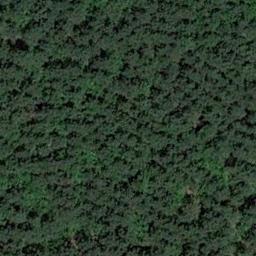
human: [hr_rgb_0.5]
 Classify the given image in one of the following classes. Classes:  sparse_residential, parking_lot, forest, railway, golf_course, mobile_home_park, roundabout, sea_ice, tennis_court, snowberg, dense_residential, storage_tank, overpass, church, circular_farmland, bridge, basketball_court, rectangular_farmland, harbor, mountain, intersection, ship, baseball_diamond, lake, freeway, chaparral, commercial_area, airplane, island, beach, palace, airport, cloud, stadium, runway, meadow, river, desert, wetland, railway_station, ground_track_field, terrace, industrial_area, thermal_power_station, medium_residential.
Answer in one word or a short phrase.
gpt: forest